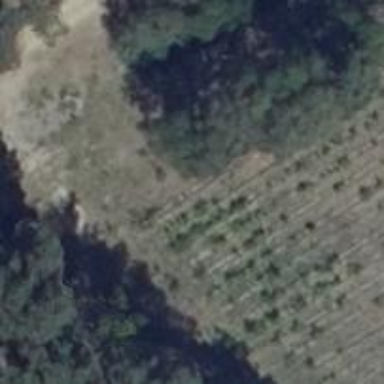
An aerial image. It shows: Row of trees in natural setting.